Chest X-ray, AP view. Patient: 51 years old, sex F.
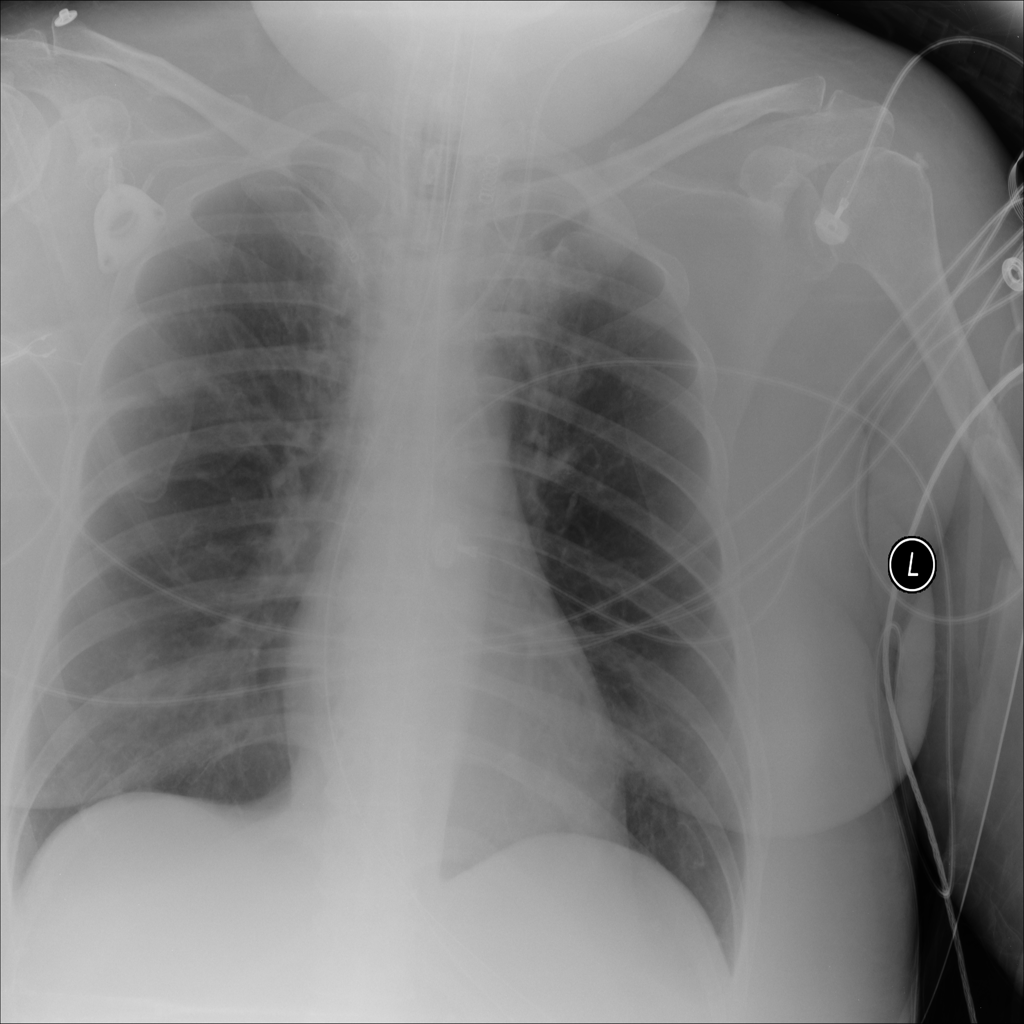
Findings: No Finding